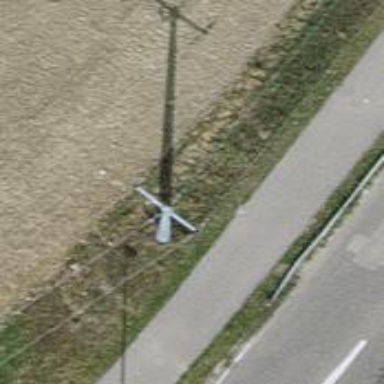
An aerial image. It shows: Power pole.